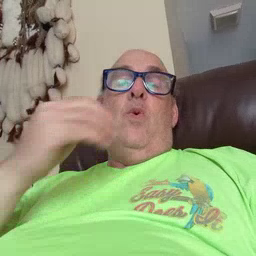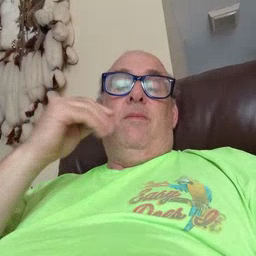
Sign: home